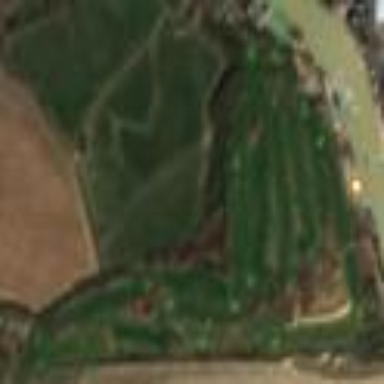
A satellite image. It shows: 18-hole golf course.